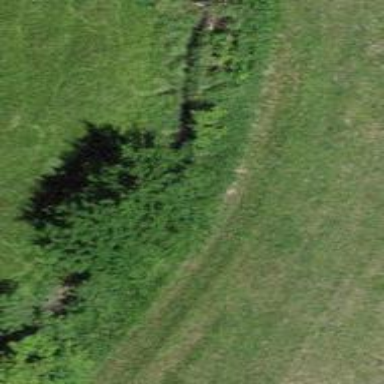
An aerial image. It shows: Ditch in the surroundings.